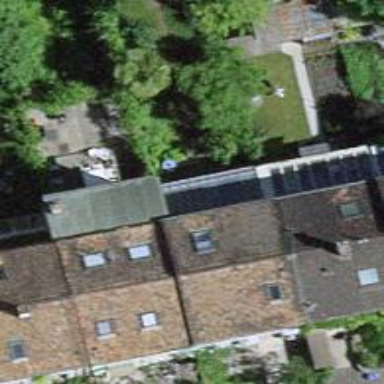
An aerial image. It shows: Residential building with gabled roof oriented across.